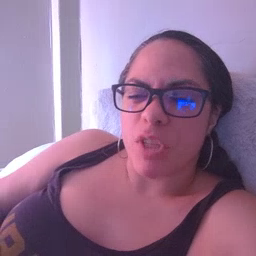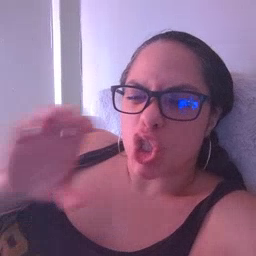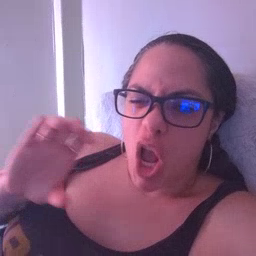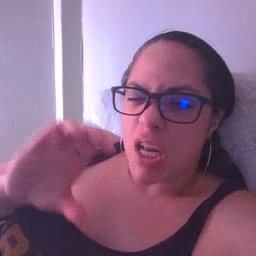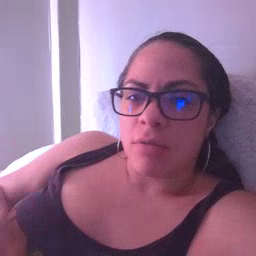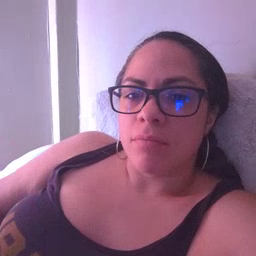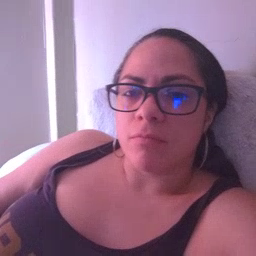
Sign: chocolate